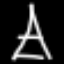
Label: The Eiffel Tower